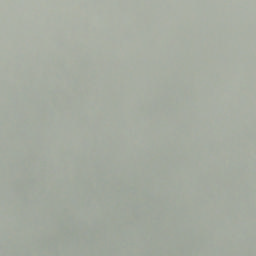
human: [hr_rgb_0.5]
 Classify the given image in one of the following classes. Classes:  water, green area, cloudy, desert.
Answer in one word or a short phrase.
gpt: cloudy